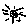
Label: sun